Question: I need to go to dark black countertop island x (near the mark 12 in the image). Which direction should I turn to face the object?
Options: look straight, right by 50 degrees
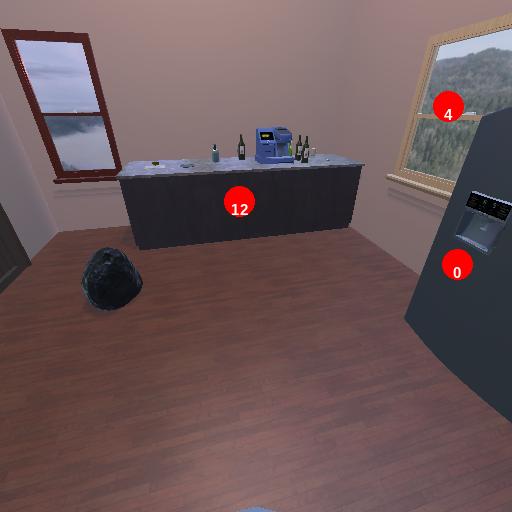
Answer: look straight